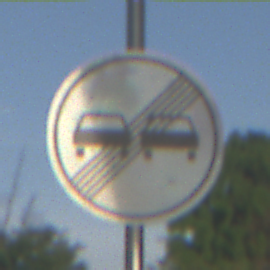
Verkehrszeichen: EndeUeberholverbot
Umgebung: Outdoor, Suburban
Tageszeit: SunriseSunset
Wetter: PartlyCloudy
Licht: Natural
Jahreszeit: NotSpecified
Kontrast: HighContrast